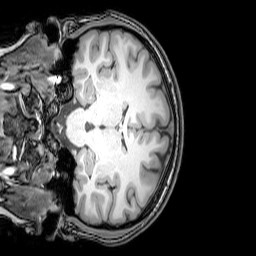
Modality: T1w
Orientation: coronal
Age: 21
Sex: female
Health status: healthy
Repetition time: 0.081 s
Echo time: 0.037 s